Question: Is it possible to line up the "Register" button to right align it w/in col2?
Here's the markup:
'''
<asp:CreateUserWizard ID="CreateUserWizard1" runat="server" CreateUserButtonText="Register" ContinueDestinationPageUrl="~/Secure/PromotePandaVisa.aspx">
<SideBarTemplate>
Sidebar template
</SideBarTemplate>
<WizardSteps>
<asp:CreateUserWizardStep runat="server">
<ContentTemplate>
<table border="0" cellpadding="2" cellspacing="2">
<colgroup>
<col width="120px"/>
<col width="150px" />
<col />
<tr>
<td class="CaptionLabel" colspan="3" style="white-space: nowrap; padding-left:10px; padding-top: 5px; padding-bottom: 15px;">
<asp:Label ID="Label1" runat="server" CssClass="LargeCaption LightText" Text="Register as an Affiliate"></asp:Label>
&nbsp;
</td>
</tr>
<tr>
<td align="right">
<asp:Label ID="UserNameLabel" runat="server" AssociatedControlID="UserName" CssClass="DefaultLabelCaption">User Name:</asp:Label>
</td>
<td>
<asp:TextBox ID="UserName" runat="server" CssClass="DefaultTextBox TextboxWidth"></asp:TextBox>
</td>
<td>
<asp:RequiredFieldValidator ID="UserNameRequired" runat="server" ControlToValidate="UserName" Display="Dynamic" ErrorMessage="User Name is required." ToolTip="User Name is required." ValidationGroup="CreateUserWizard1">Required</asp:RequiredFieldValidator>
</td>
</tr>
<tr>
<td align="right">
<asp:Label ID="PasswordLabel" runat="server" AssociatedControlID="Password" CssClass="DefaultLabelCaption">Password:</asp:Label>
</td>
<td>
<asp:TextBox ID="Password" runat="server" CssClass="DefaultTextBox TextboxWidth" TextMode="Password"></asp:TextBox>
</td>
<td>
<asp:RequiredFieldValidator ID="PasswordRequired" runat="server" ControlToValidate="Password" Display="Dynamic" ErrorMessage="Password is required." ToolTip="Password is required." ValidationGroup="CreateUserWizard1">Required</asp:RequiredFieldValidator>
</td>
</tr>
<tr>
<td align="right">
<asp:Label ID="ConfirmPasswordLabel" runat="server" AssociatedControlID="ConfirmPassword" CssClass="DefaultLabelCaption">Confirm Password:</asp:Label>
</td>
<td>
<asp:TextBox ID="ConfirmPassword" runat="server" CssClass="DefaultTextBox TextboxWidth" TextMode="Password"></asp:TextBox>
</td>
<td>
<asp:RequiredFieldValidator ID="ConfirmPasswordRequired" runat="server" ControlToValidate="ConfirmPassword" Display="Dynamic" ErrorMessage="Confirm Password is required." ToolTip="Confirm Password is required." ValidationGroup="CreateUserWizard1">Required</asp:RequiredFieldValidator>
</td>
</tr>
<tr>
<td align="right">
<asp:Label ID="EmailLabel" runat="server" AssociatedControlID="Email" CssClass="DefaultLabelCaption">E-mail:</asp:Label>
</td>
<td>
<asp:TextBox ID="Email" runat="server" CssClass="DefaultTextBox TextboxWidth"></asp:TextBox>
</td>
<td>
<asp:RequiredFieldValidator ID="EmailRequired" runat="server" ControlToValidate="Email" Display="Dynamic" ErrorMessage="E-mail is required." ToolTip="E-mail is required." ValidationGroup="CreateUserWizard1">Required</asp:RequiredFieldValidator>
</td>
</tr>
<tr>
<td align="right">
<asp:Label ID="AnswerLabel1" runat="server" AssociatedControlID="Answer" CssClass="DefaultLabelCaption">Company Name:</asp:Label>
</td>
<td>
<asp:TextBox ID="txtCompanyName" runat="server" CssClass="DefaultTextBox TextboxWidth"></asp:TextBox>
</td>
<td>
<asp:RequiredFieldValidator ID="AnswerRequired1" runat="server" ControlToValidate="txtCompanyName" Display="Dynamic" ErrorMessage="Security answer is required." SetFocusOnError="True" ToolTip="Security answer is required." ValidationGroup="CreateUserWizard1">Required</asp:RequiredFieldValidator>
</td>
</tr>
<tr>
<td align="right">
<asp:Label ID="AnswerLabel0" runat="server" AssociatedControlID="Answer" CssClass="DefaultLabelCaption">Website:</asp:Label>
</td>
<td>
<asp:TextBox ID="txtWebsite" runat="server" CssClass="DefaultTextBox TextboxWidth"></asp:TextBox>
</td>
<td>
<asp:RequiredFieldValidator ID="AnswerRequired0" runat="server" ControlToValidate="txtWebsite" Display="Dynamic" ErrorMessage="Security answer is required." SetFocusOnError="True" ToolTip="Security answer is required." ValidationGroup="CreateUserWizard1">Required</asp:RequiredFieldValidator>
</td>
</tr>
<tr style="display: none;">
<td align="right">
<asp:Label ID="QuestionLabel" runat="server" AssociatedControlID="Question" CssClass="DefaultLabelCaption">Security Question:</asp:Label>
</td>
<td>
<asp:TextBox ID="Question" runat="server" CssClass="DefaultTextBox TextboxWidth"></asp:TextBox>
</td>
<td>
&nbsp;</td>
</tr>
<tr style="display: none;">
<td align="right">
<asp:Label ID="AnswerLabel" runat="server" AssociatedControlID="Answer" CssClass="DefaultLabelCaption">Security Answer:</asp:Label>
</td>
<td>
<asp:TextBox ID="Answer" runat="server" CssClass="DefaultTextBox TextboxWidth"></asp:TextBox>
</td>
<td>
&nbsp;</td>
</tr>
<tr>
<td align="center" colspan="2">
&nbsp;
<asp:CompareValidator ID="PasswordCompare" runat="server" ControlToCompare="Password" ControlToValidate="ConfirmPassword" Display="Dynamic" ErrorMessage="The Password and Confirmation Password must match." ValidationGroup="CreateUserWizard1"></asp:CompareValidator>
</td>
<td align="center">
&nbsp;
</td>
</tr>
<tr>
<td align="center" colspan="2" style="color: Red;">
<asp:Literal ID="ErrorMessage" runat="server" EnableViewState="False"></asp:Literal>
</td>
<td align="center" style="color: Red;">
&nbsp;
</td>
</tr>
</colgroup>
</table>
</ContentTemplate>
</asp:CreateUserWizardStep>
<asp:CompleteWizardStep runat="server">
<ContentTemplate>
<table border="0">
<tr>
<td align="center">
Complete
</td>
</tr>
<tr>
<td>
Your account has been successfully created.
</td>
</tr>
<tr>
<td align="right">
<asp:Button ID="ContinueButton" runat="server" CausesValidation="False" CommandName="Continue" Text="Continue" ValidationGroup="CreateUserWizard1" OnPreRender="StepNextButton_PreRender" />
</td>
</tr>
</table>
</ContentTemplate>
</asp:CompleteWizardStep>
</WizardSteps>
</asp:CreateUserWizard>
'''
Here's the Design View:

I'd like to add code in the code behind to perform additional edits. I added the "ErrorMessage" LiteralControl. How do I access it from the code behind or is there a preffered way to display a custom message using the control's functionality?
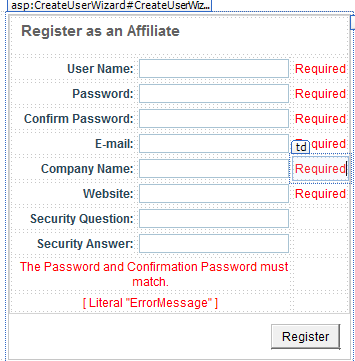
Answer: Suggest using the 'CreateUserWizard' property 'CreateUserButtonStyle-CssClass'.
Define yourself a new class:
'''
<style type="text/css">
.foo{
margin-left: 120px;
}
</style>
'''
Then set the wizard button property:
'''
<asp:CreateUserWizard CreateUserButtonStyle-CssClass="foo"
'''
The only problem is that the markup emitted has the alignment as "right" instead of what we want: "left".
<URL>.
Solve the right/left '<td>' contents alignment problem, and you're set!
Use jQuery to find this button, get its parent '<td>', and set its 'align' attribute to left.
'''
<head>
<script type="text/javascript" src="http://ajax.googleapis.com/ajax/libs/jquery/1.4/jquery.min.js"></script>
<style type="text/css">
.foo
{
margin-left: 120px;
}
</style>
<script type="text/javascript">
$(document).ready(function () {
var btn = $("#CreateUserWizard1___CustomNav0_StepNextButtonButton");
btn.parent().attr('align', 'left');
});
</script>
<head>
'''
Repro of this setup at: <URL>
Here's how it renders: